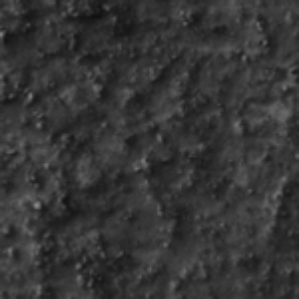
Label: frost